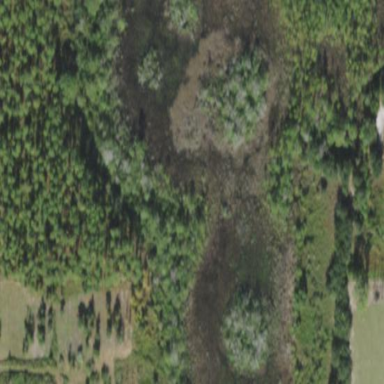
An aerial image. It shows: Wetland area.